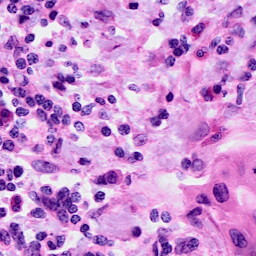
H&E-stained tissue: Cervix